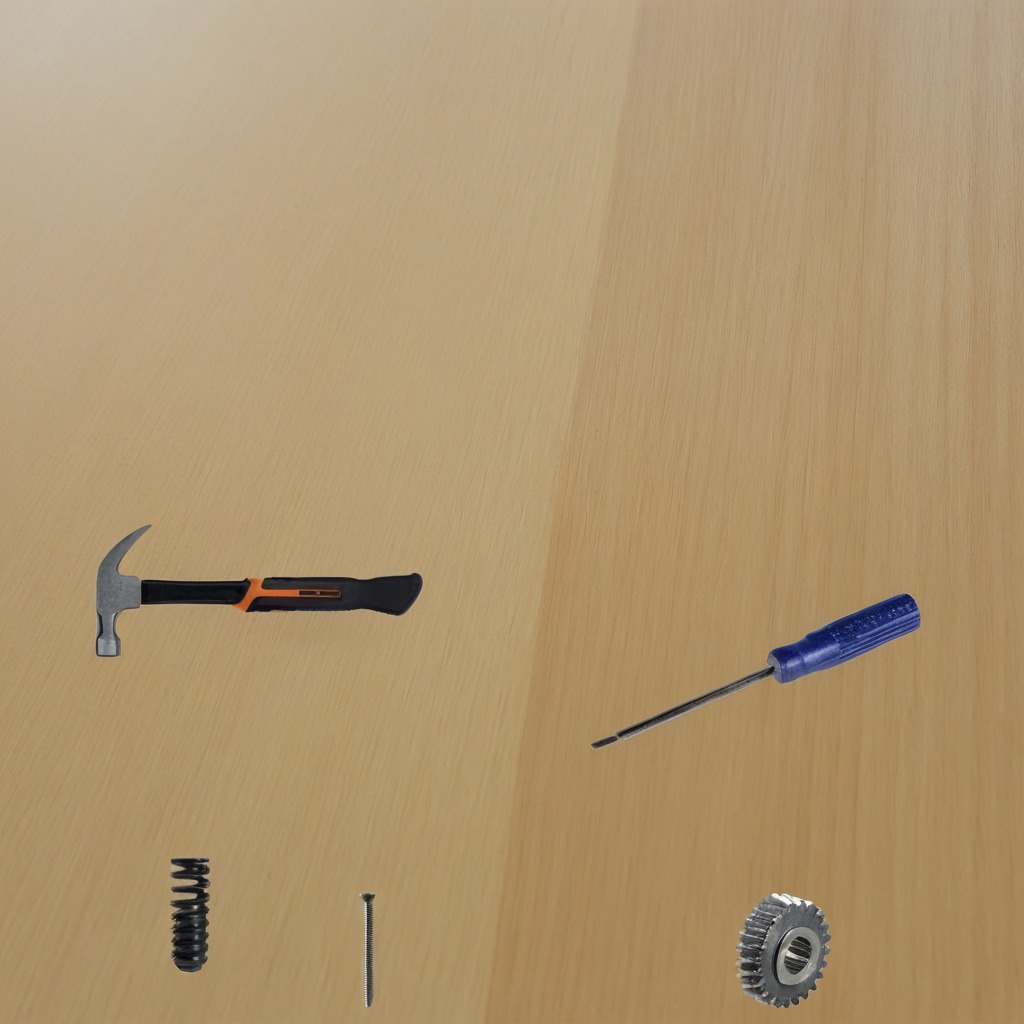
A gear with teeth, a hammer, a screw, a coiled metal spring, and a screwdriver are lying on the plywood surface.